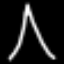
Label: The Eiffel Tower